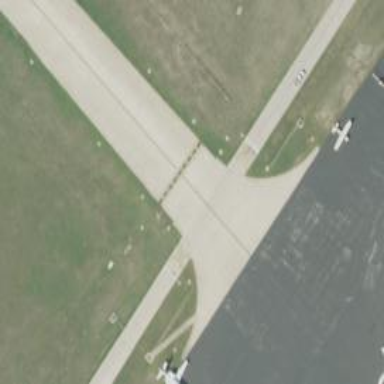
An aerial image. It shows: View of taxiway at the airport.